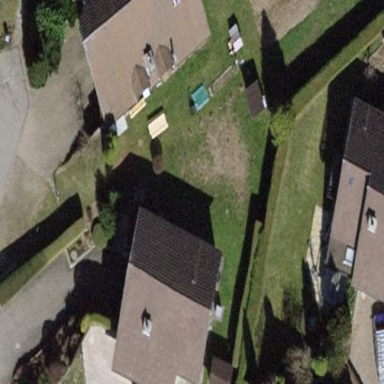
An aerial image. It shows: Detached building with gabled roof.